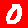
Digit: 0